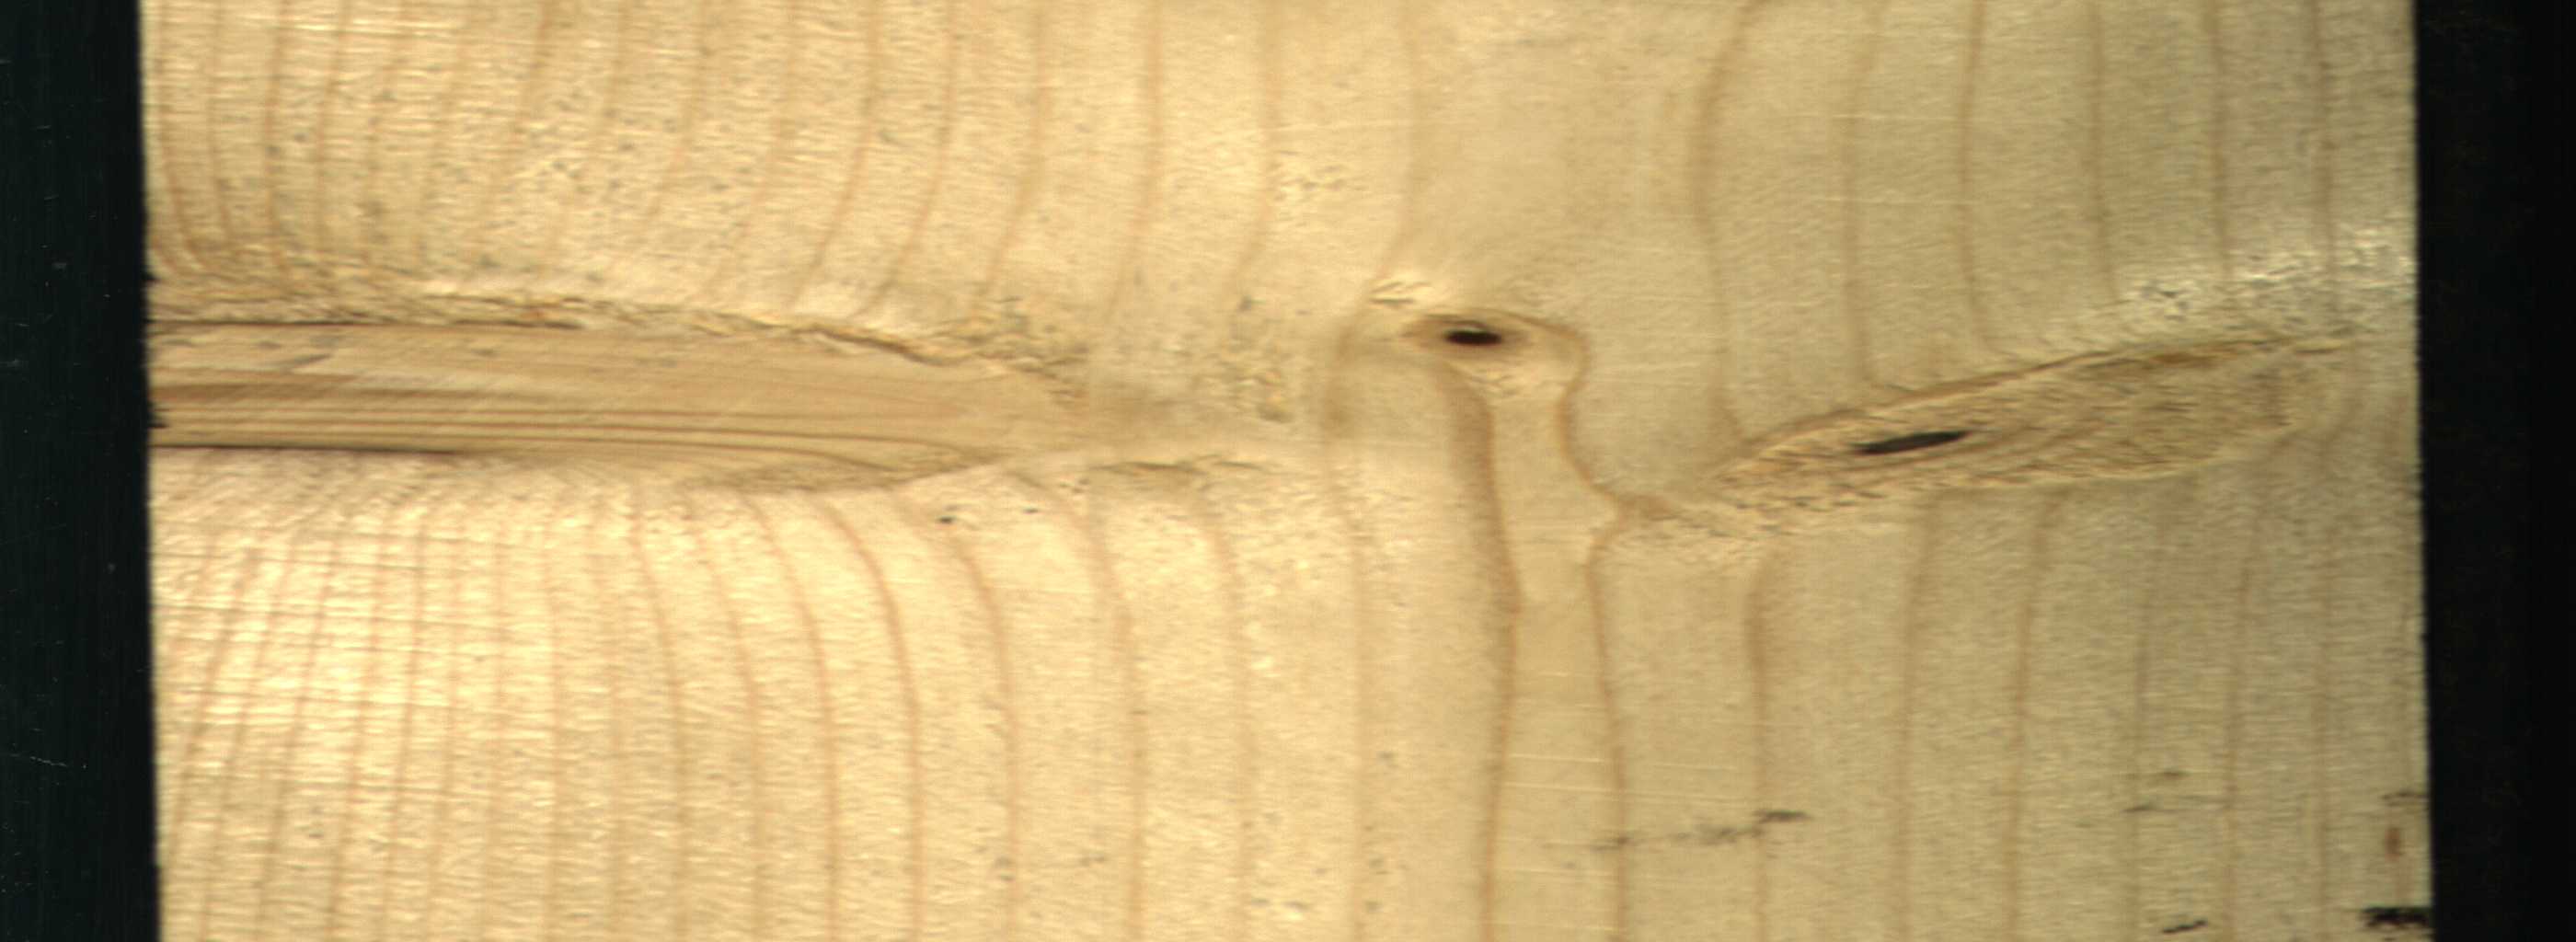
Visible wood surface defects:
Dead_Knot
Dead_Knot
Live_Knot